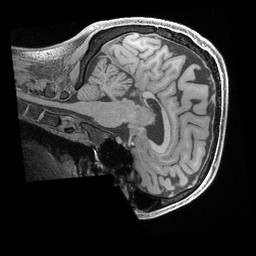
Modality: T1w
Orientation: sagittal
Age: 29
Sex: male
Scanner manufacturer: siemens
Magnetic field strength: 3 T
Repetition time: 2.4 s
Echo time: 0.00241 s